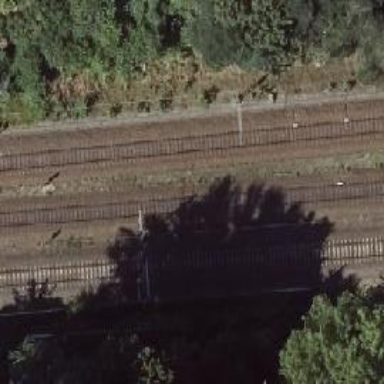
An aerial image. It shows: Milestone along the railway with catenary mast.